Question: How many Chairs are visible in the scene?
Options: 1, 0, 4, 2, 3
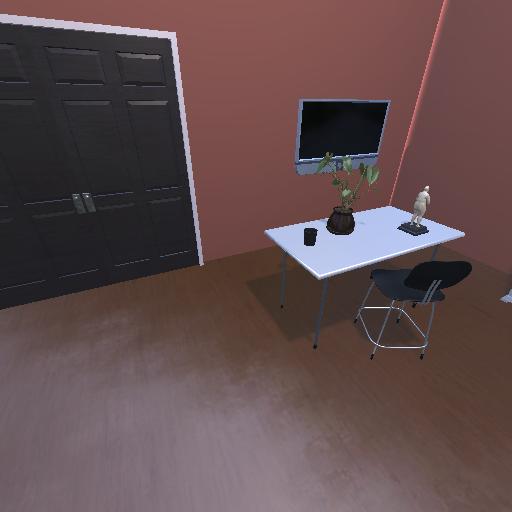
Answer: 1